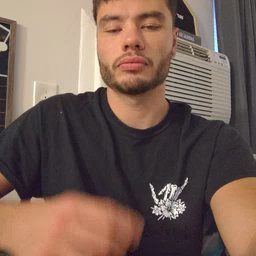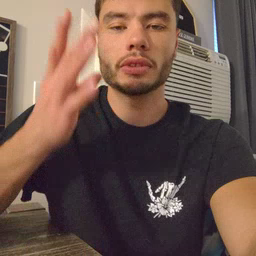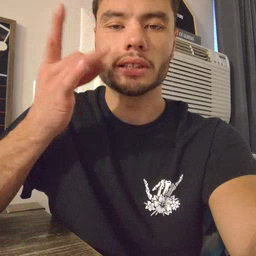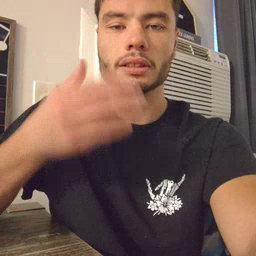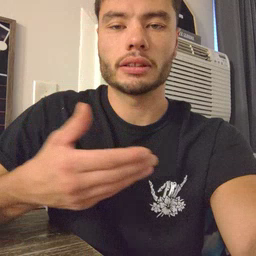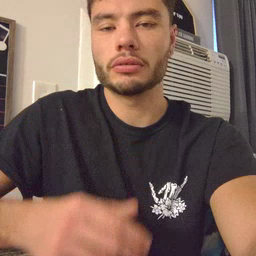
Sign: kitty